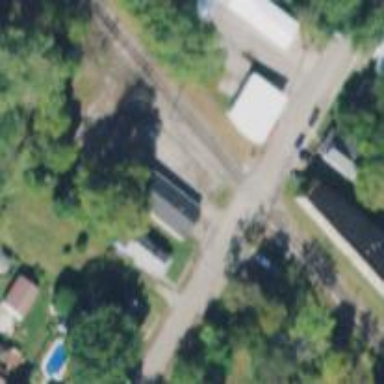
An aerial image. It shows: Level crossing along the railway.